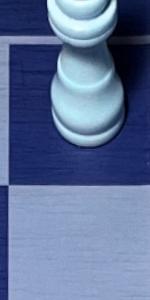
Label: Empty